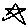
Label: star